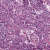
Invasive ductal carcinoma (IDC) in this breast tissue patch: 1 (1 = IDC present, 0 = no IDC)